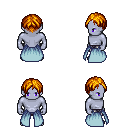
a pixel art fantasy rpg character, male body template, dark elf, purple skin, overskirt, metal pants, dark blonde parted hairstyle, four views (front, back, left, right), 2x2 character sprite sheet, small pixel art, hard edges, no anti-aliasing